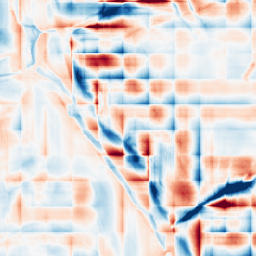
Category: wavelet
Decomposition family: wavelet_dwt
Decomposition parameters: wavelet: db2
level: 5
Upsampling method: bicubic_3x
Upsampling parameters: scale: 3
Upsampling scale: 3